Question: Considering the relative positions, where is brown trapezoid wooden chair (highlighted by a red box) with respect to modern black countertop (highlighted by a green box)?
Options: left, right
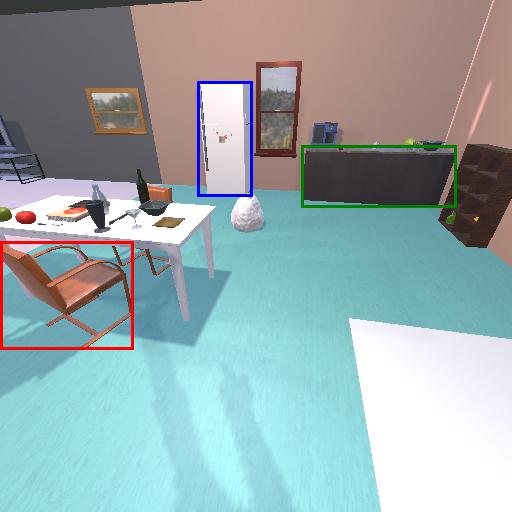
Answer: left